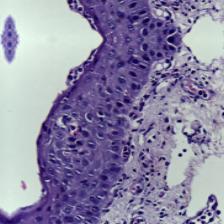
Diagnosis: Normal